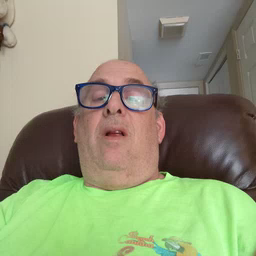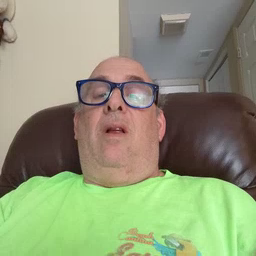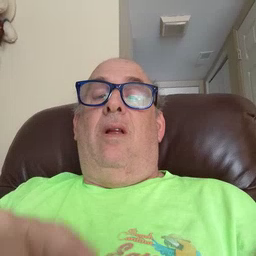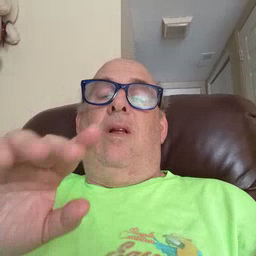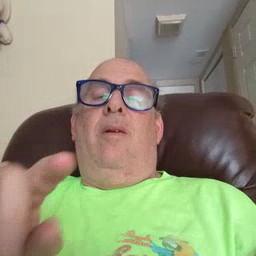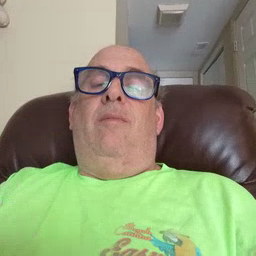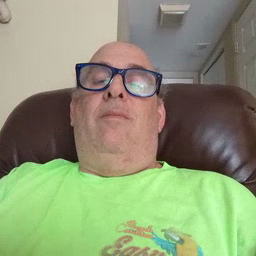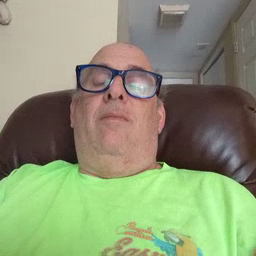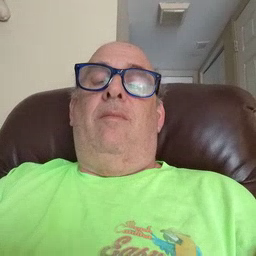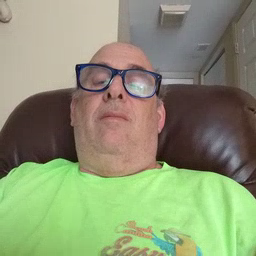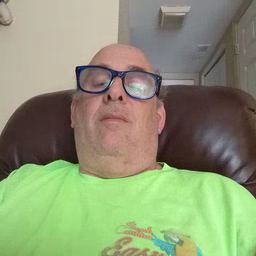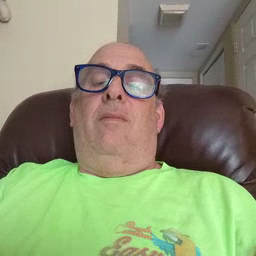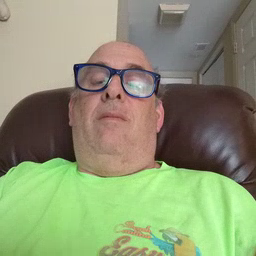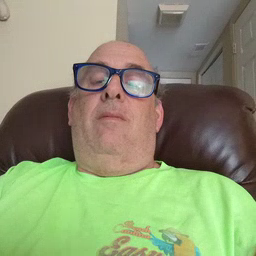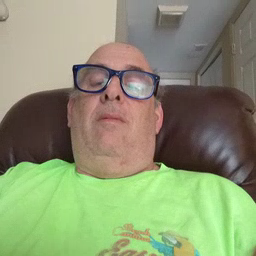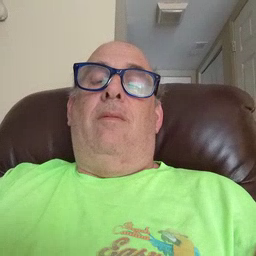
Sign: bee